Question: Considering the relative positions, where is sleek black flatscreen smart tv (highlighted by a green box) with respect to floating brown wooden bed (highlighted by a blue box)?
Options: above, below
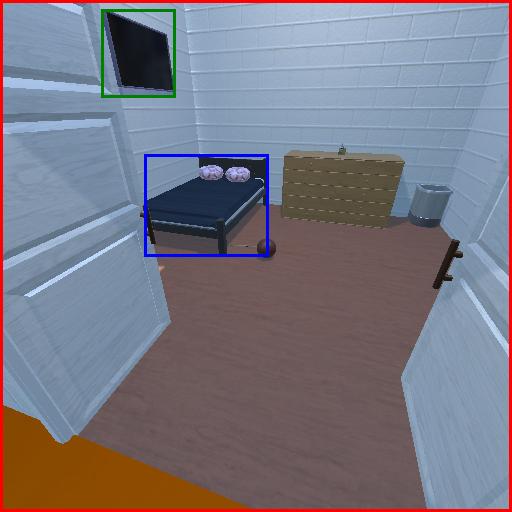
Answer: above